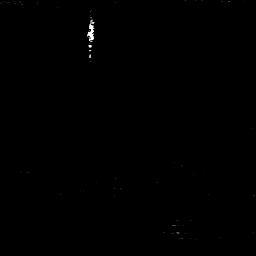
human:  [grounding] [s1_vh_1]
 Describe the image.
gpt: In the satellite image, there is  <ref>1 medium ship </ref> <box>[[32, 7, 38, 24, 0]]</box> located at top.